Interaction volume radius: 5 \u00c5
Interaction volume height: 10 \u00c5
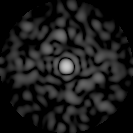
Disorder parameter: 0.8309